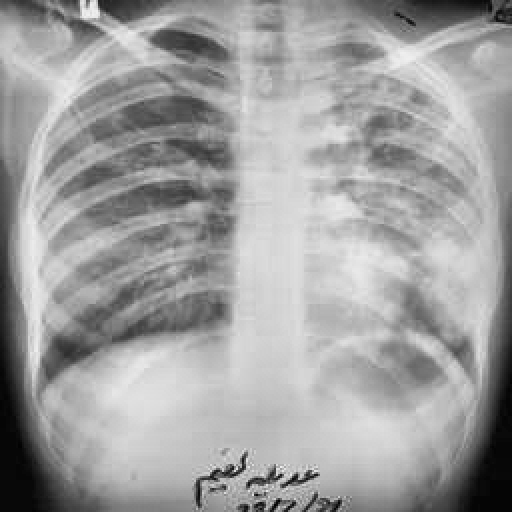
Finding: TUBERCULOSIS